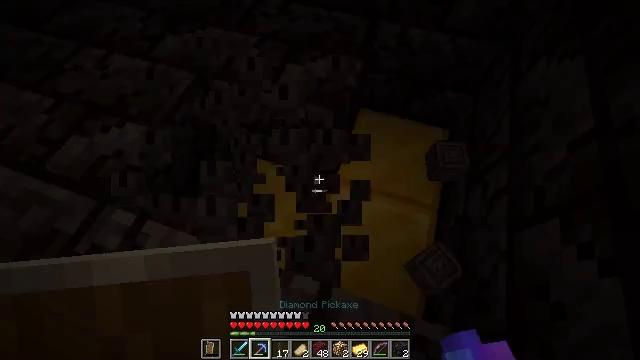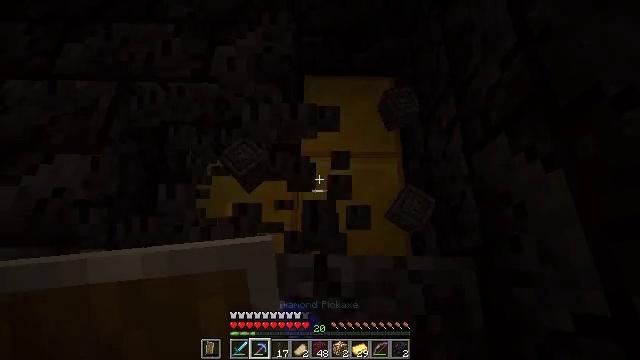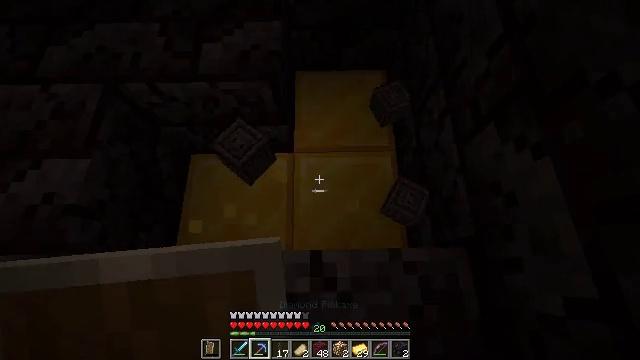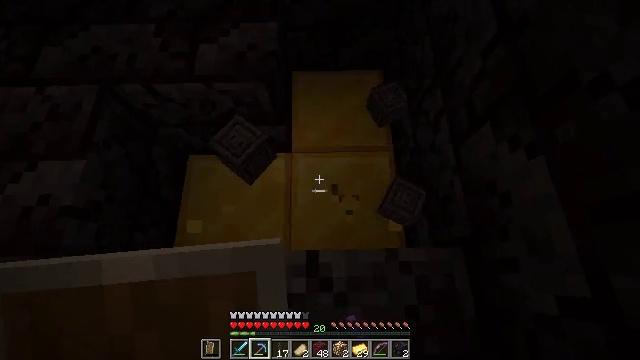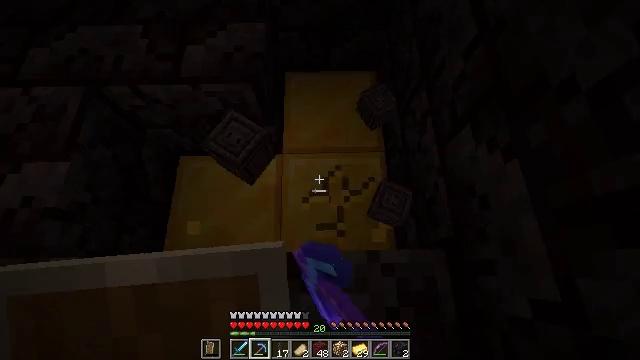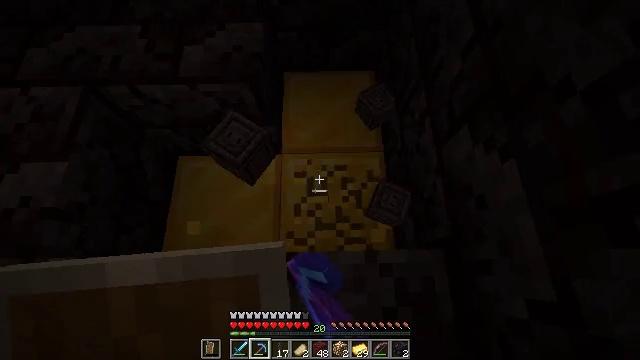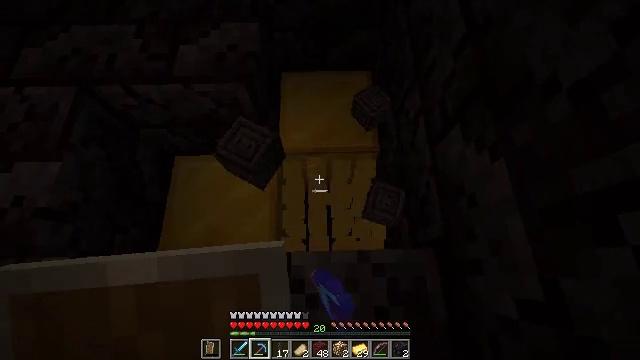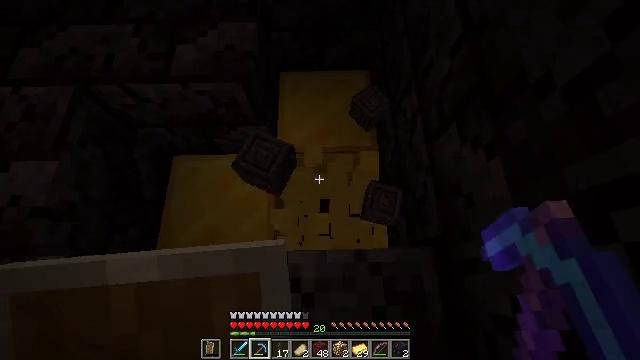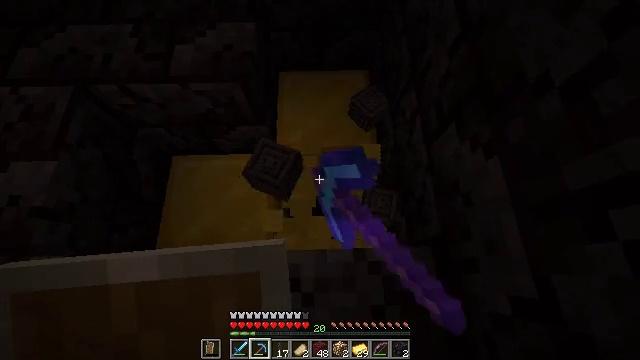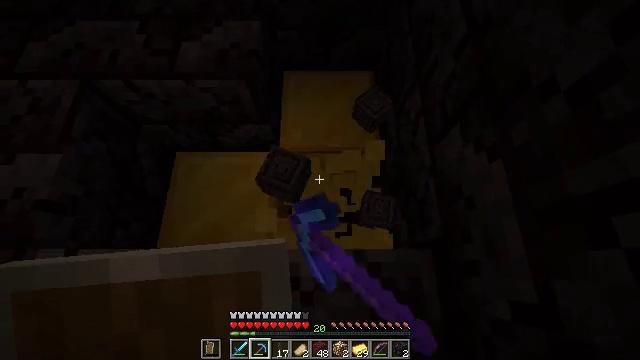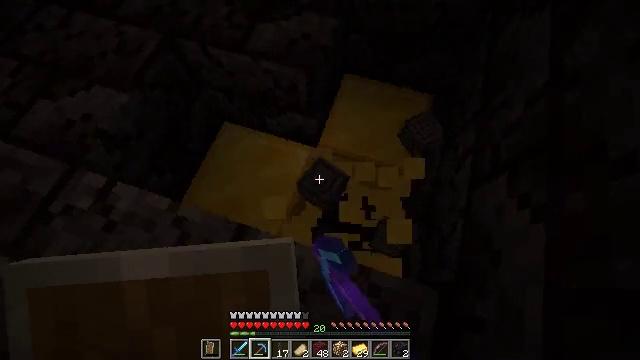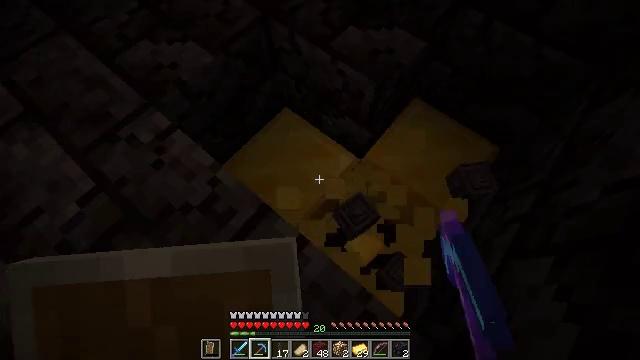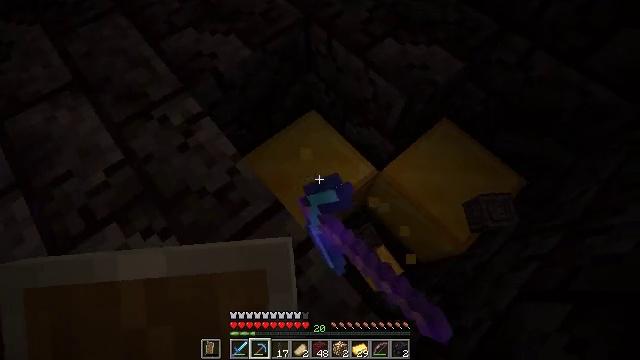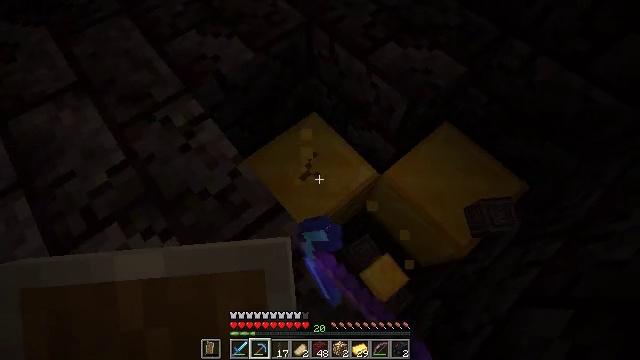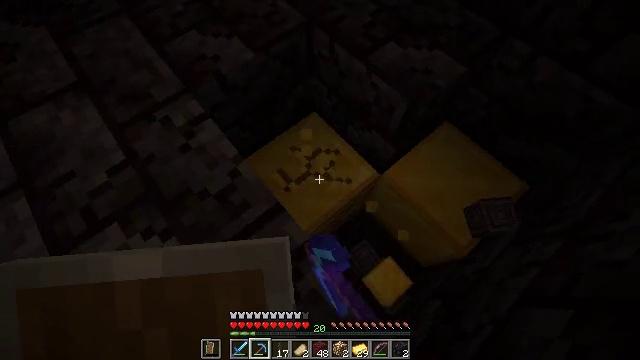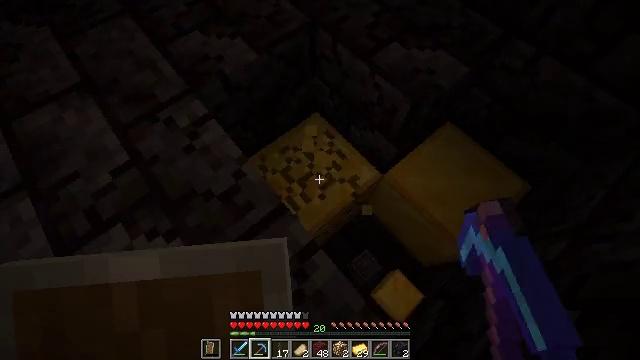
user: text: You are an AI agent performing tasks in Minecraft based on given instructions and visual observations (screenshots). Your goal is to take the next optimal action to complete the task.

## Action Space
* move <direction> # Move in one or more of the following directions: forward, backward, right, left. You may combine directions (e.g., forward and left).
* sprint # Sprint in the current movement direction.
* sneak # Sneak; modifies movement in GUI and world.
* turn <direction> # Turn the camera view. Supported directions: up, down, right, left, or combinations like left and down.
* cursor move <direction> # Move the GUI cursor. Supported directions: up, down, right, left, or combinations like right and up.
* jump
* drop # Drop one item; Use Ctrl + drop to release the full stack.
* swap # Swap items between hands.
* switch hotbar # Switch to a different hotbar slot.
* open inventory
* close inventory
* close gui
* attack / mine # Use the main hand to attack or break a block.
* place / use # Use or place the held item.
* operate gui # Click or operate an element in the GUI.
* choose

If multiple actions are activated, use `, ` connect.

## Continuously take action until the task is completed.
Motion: motion action
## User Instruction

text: Break the gold block to collect it.
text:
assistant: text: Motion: sneak, turn right and down, attack / mine
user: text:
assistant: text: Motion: move right, sneak, turn right
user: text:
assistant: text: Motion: move right, sneak, attack / mine
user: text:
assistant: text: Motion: move right, sneak, attack / mine
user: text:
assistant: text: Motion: sneak, attack / mine
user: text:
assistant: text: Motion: sneak, attack / mine
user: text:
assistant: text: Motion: sneak, attack / mine
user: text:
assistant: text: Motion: sneak, attack / mine
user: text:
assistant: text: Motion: sneak, turn left, attack / mine
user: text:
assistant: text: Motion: sneak, turn left, attack / mine
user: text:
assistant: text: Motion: sneak, turn left and up, attack / mine
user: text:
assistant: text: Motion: sneak, turn left and up, attack / mine
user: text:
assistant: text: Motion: sneak, attack / mine
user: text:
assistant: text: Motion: sneak, attack / mine
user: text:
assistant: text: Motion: move left, sneak, attack / mine
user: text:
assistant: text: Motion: move left, sneak, attack / mine
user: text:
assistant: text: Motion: move left, sneak, turn right, attack / mine
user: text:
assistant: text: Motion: move right, sneak, turn right, attack / mine
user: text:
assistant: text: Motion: move right, sneak, turn right, attack / mine
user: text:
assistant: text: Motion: move right, sneak, turn right, attack / mine
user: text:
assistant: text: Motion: move right, sneak, turn right, attack / mine
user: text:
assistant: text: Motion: sneak, turn right and up, attack / mine
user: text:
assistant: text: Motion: sneak, turn right, attack / mine
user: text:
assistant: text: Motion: sneak, attack / mine
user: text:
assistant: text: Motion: move forward, sneak, attack / mine
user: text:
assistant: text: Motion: move forward, sneak, attack / mine
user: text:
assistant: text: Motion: move forward, sneak, attack / mine
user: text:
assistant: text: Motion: sneak, attack / mine
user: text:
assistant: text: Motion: sneak, attack / mine
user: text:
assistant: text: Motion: sneak, attack / mine